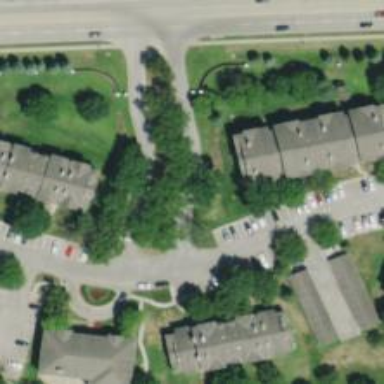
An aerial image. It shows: Living street.